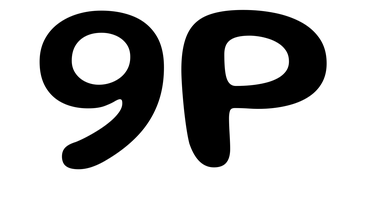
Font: Gluten_Medium